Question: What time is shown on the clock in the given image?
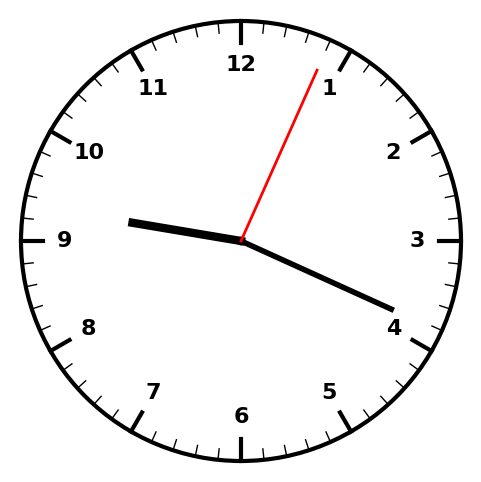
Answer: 09:19:04